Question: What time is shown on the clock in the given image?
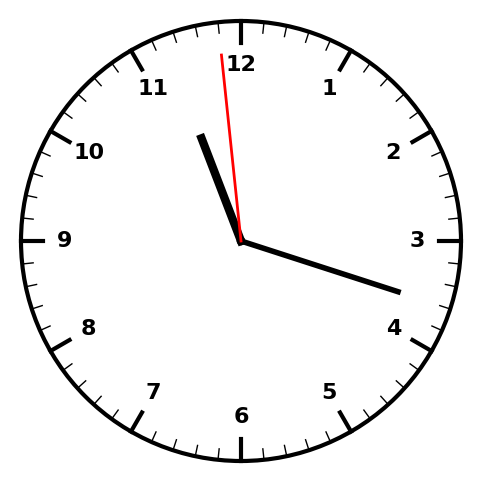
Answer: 11:17:59